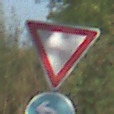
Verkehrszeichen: VorfahrtGewaehren
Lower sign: VorgeschriebeneFahrtrichtungLinks
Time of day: MorningAfternoon
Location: Outdoor (RoadRail)
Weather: Clear
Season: NotSpecified
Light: Natural